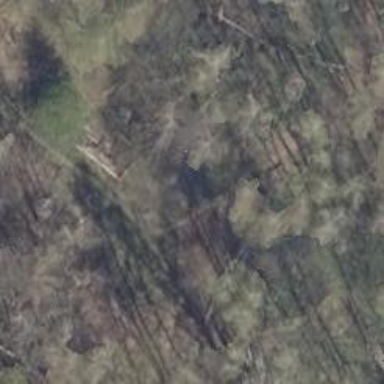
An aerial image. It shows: Path covered in grass.